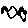
Label: zigzag